Aerial crown-view tile of a tropical tree (Barro Colorado Island, Panama), acquired 20250414:
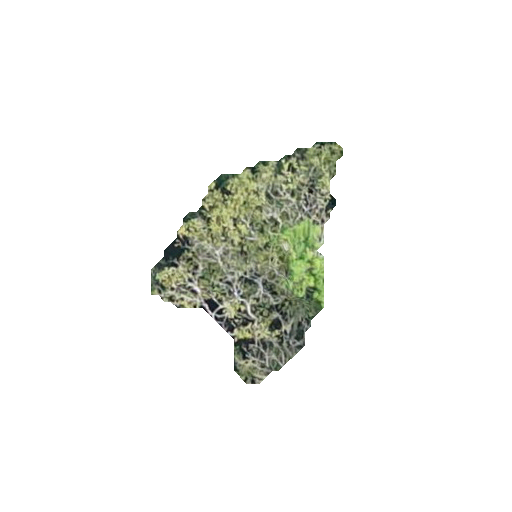
Species: Alseis blackiana
GBIF accepted scientific name: Alseis blackiana
Crown area: 39.222 m²